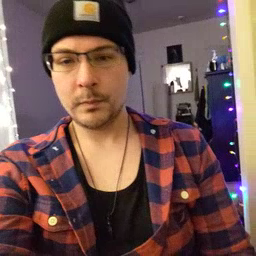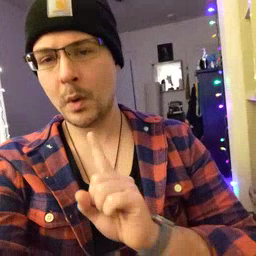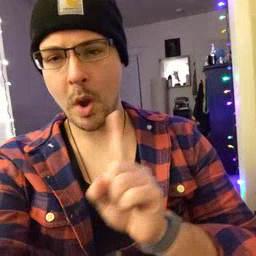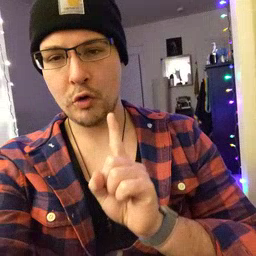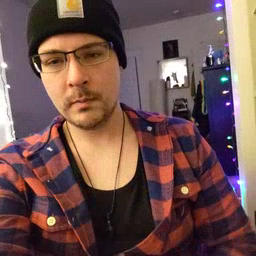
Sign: where